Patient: sex F, age 51
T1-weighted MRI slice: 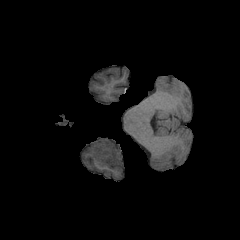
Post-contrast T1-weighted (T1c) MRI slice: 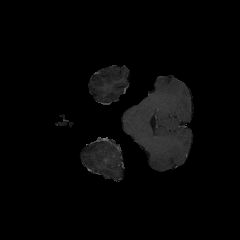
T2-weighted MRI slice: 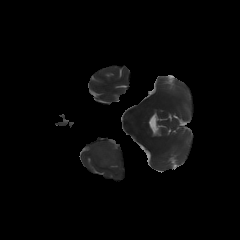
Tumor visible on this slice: yes
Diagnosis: Glioblastoma, IDH-wildtype
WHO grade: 4